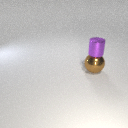
small purple metal cylinder above large brown metal sphere